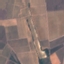
Label: PermanentCrop